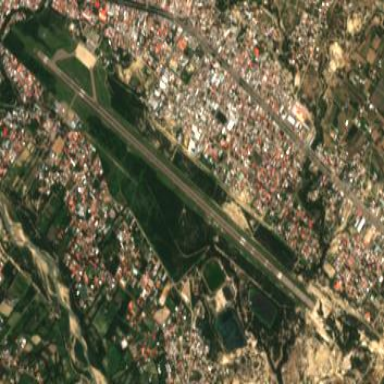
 which serves as military/public airport."